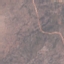
Land use / land cover class: HerbaceousVegetation